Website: home-depot
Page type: customer-info-address
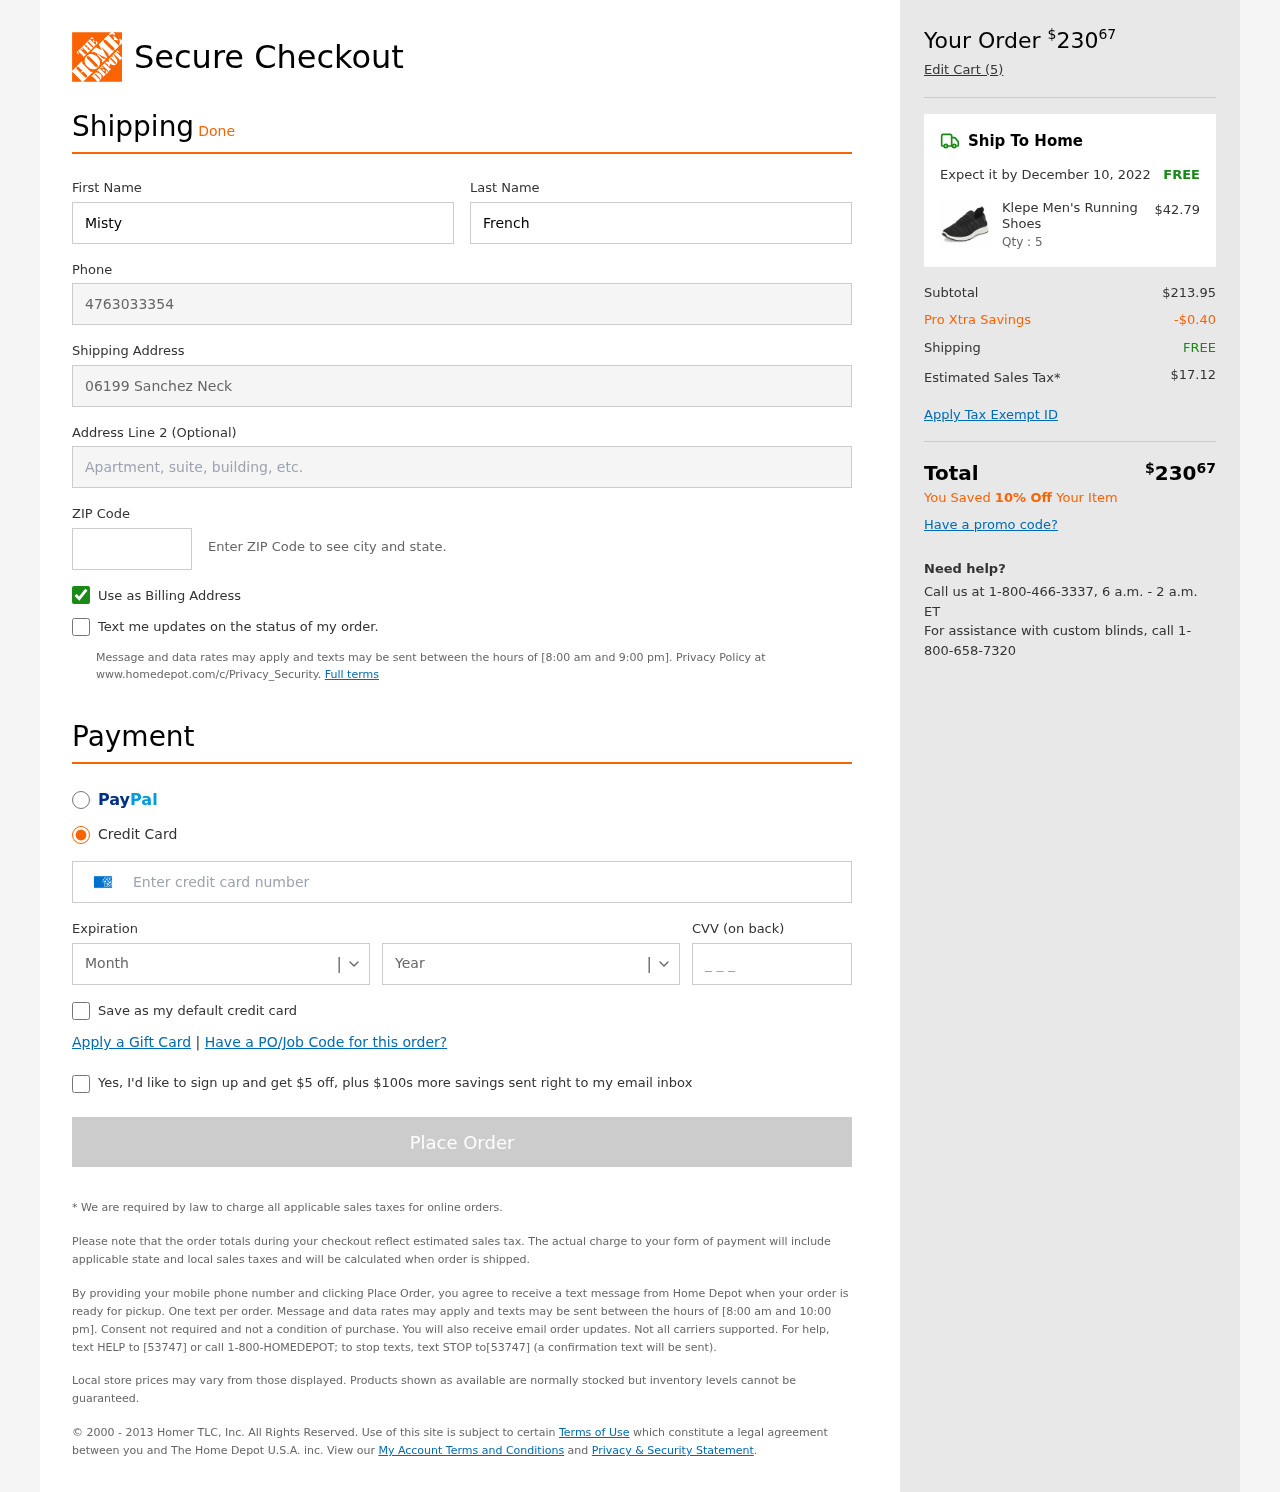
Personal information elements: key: PII_CARD_CVV
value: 9639
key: PII_CARD_EXPIRY_MONTH
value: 09
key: PII_CARD_EXPIRY_YEAR
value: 28
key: PII_CARD_NUMBER
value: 3743 3520 4011 009
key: PII_FIRSTNAME
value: Misty
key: PII_LASTNAME
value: French
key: PII_PHONE
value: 4763033354
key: PII_POSTCODE
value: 14528
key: PII_STREET
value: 06199 Sanchez Neck Apt. 207
Product elements: key: PRODUCT1_NAME
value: Klepe Men's Running Shoes
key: PRODUCT1_PRICE
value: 42.79
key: PRODUCT1_QUANTITY
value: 5
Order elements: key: ORDER_TOTAL
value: $23067
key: ORDER_NUM_ITEMS
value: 5
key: ORDER_DELIVERY_DATE
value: December 10, 2022
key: ORDER_SHIPPING_COST
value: FREE
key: ORDER_SUBTOTAL
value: $213.95
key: ORDER_DISCOUNT
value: -$0.40
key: ORDER_SHIPPING_COST2
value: FREE
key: ORDER_TAX
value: $17.12
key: ORDER_TOTAL2
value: $23067
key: ORDER_SAVINGS_MESSAGE
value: You Saved 10% Off Your Item